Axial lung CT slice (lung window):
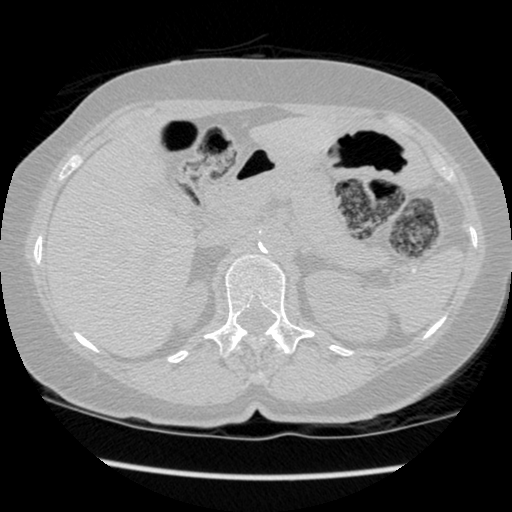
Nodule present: no